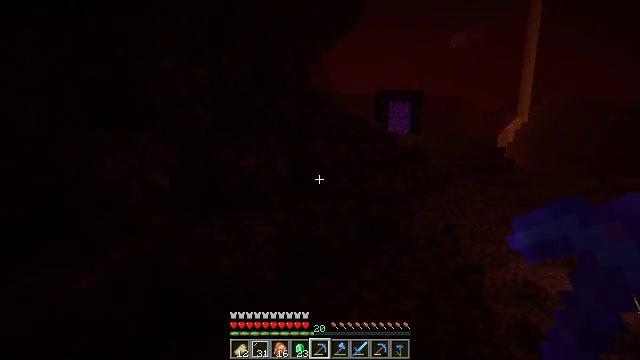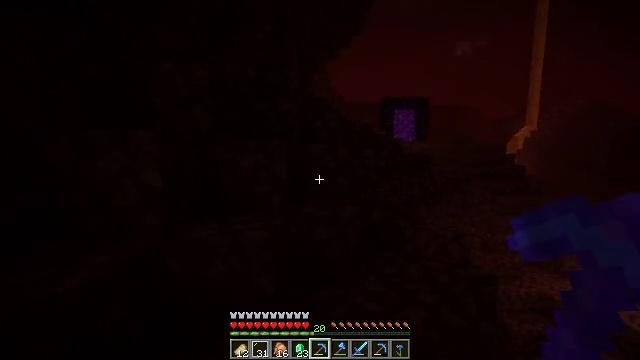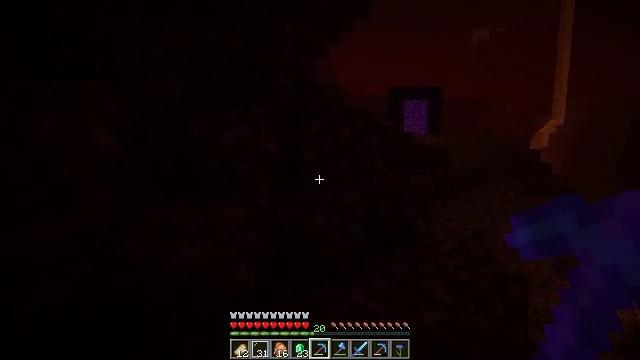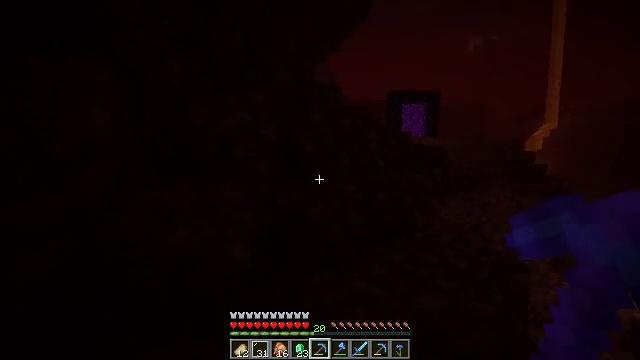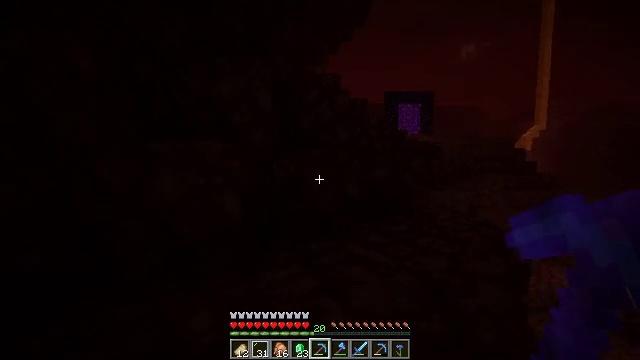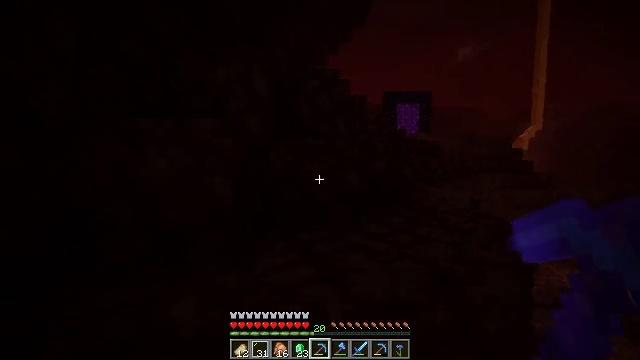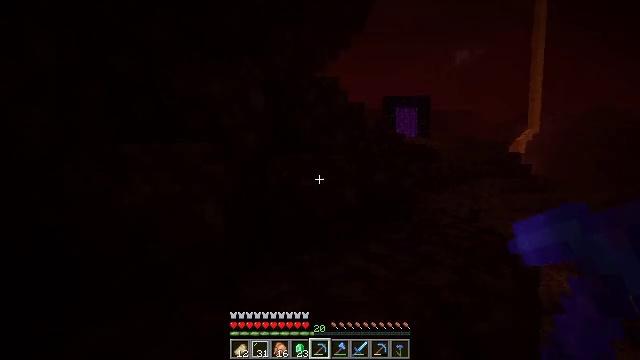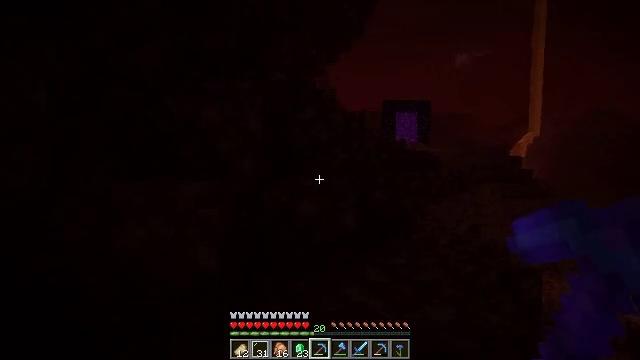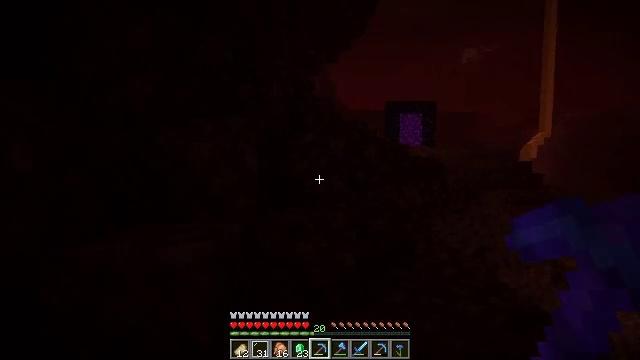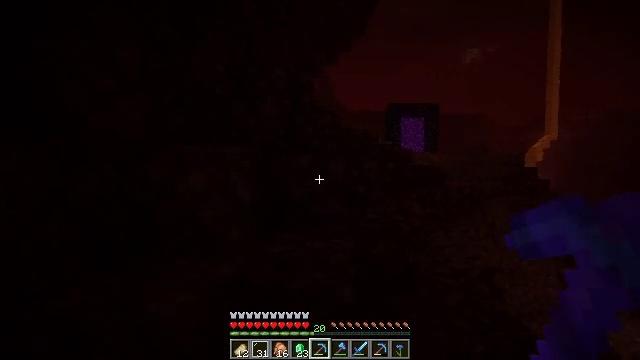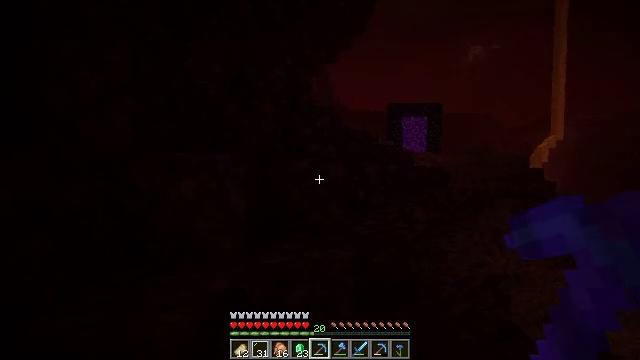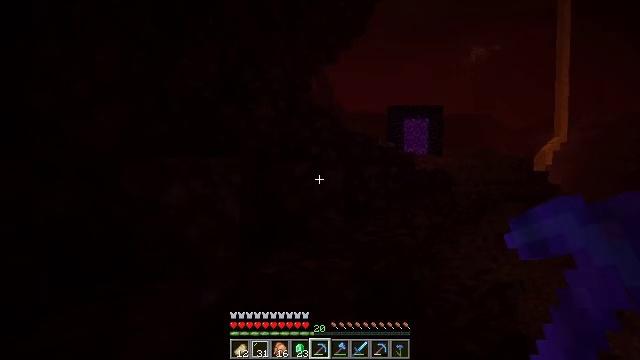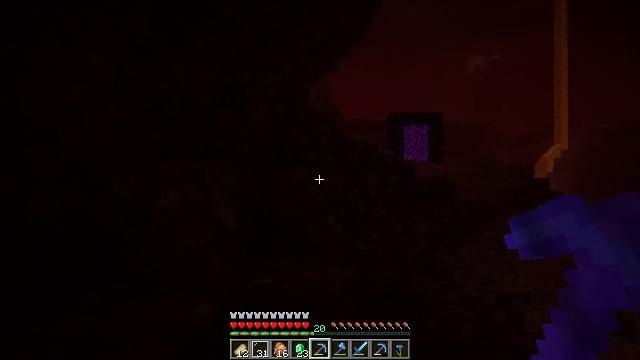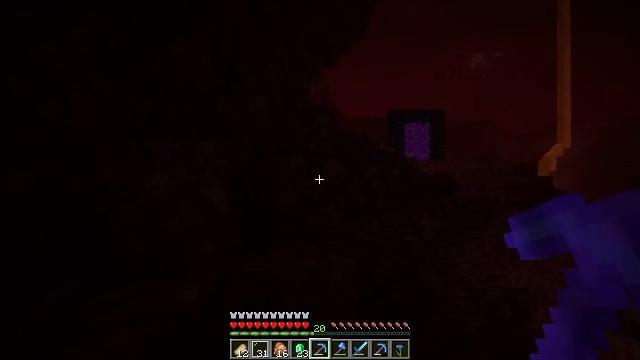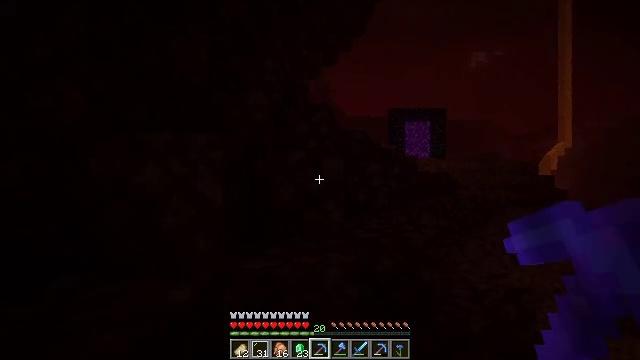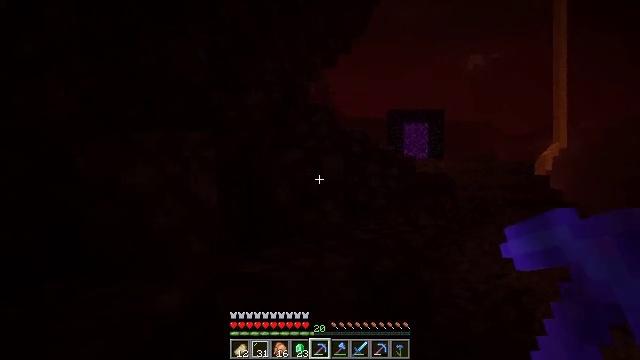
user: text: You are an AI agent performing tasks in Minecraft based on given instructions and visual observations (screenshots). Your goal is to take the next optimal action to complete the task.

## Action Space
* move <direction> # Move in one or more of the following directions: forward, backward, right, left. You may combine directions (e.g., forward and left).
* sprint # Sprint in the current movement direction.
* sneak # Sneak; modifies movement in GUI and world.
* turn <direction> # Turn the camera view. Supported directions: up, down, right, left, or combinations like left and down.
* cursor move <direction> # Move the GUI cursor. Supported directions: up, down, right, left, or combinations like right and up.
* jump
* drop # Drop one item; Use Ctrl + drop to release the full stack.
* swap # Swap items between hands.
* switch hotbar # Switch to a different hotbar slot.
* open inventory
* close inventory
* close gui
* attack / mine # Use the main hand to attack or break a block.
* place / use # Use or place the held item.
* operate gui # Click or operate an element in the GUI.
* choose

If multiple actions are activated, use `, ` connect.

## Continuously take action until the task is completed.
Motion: motion action
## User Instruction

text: Break the nether gold ore to obtain gold nuggets.
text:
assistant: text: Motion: move forward, turn left and up, jump
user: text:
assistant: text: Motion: move forward, sprint, jump
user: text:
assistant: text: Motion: move forward, sprint, jump
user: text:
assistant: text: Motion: move forward, sprint, jump
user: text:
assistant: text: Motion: move forward, sprint, jump
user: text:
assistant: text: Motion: move forward, sprint, jump
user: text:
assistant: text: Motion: move forward, jump
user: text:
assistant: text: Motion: move forward, jump
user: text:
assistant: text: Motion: move forward, jump
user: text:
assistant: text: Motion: move forward, jump
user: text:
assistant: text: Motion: move forward, jump
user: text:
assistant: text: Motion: move forward, turn up, jump
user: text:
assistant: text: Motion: move forward, jump
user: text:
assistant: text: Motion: move forward, sprint, jump
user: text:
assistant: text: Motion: move forward, sprint, jump
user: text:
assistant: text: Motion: move forward, sprint, jump
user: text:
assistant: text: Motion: move forward, jump
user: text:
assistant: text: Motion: move forward, jump
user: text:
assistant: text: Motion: move forward, jump
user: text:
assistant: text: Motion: move forward, jump
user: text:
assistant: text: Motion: move forward, jump
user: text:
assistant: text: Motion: move forward, sprint, jump
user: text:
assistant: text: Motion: move forward, sprint, jump
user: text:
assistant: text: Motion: move forward, sprint, jump
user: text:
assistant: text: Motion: move forward, sprint, jump
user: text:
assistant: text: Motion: move forward, jump
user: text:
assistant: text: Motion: move forward, jump
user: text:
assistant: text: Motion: move forward, jump
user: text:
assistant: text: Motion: move forward, jump
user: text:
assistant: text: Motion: move forward, jump